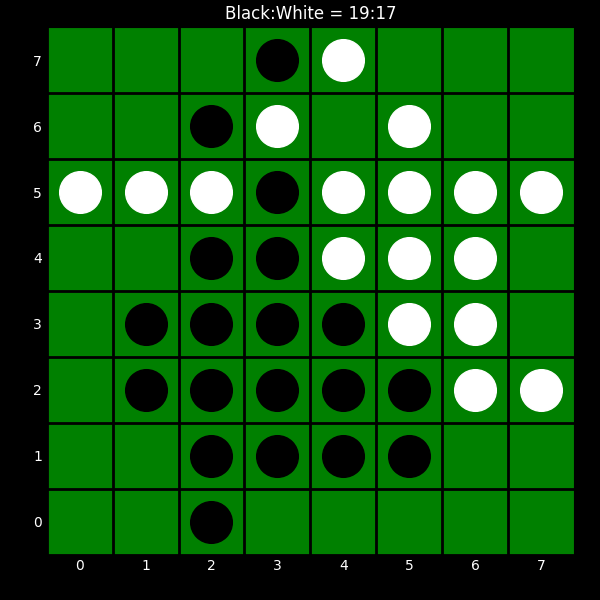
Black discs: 19
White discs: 17